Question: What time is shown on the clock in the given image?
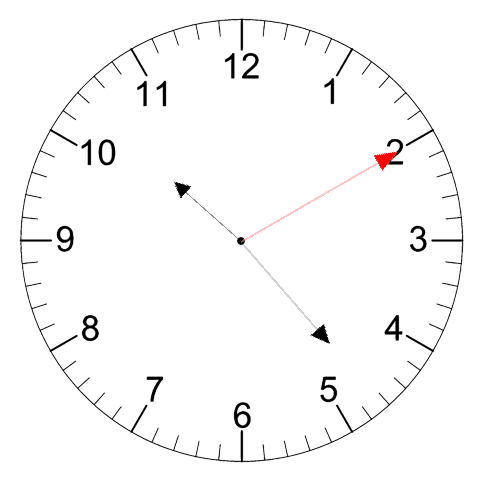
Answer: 10:23:10